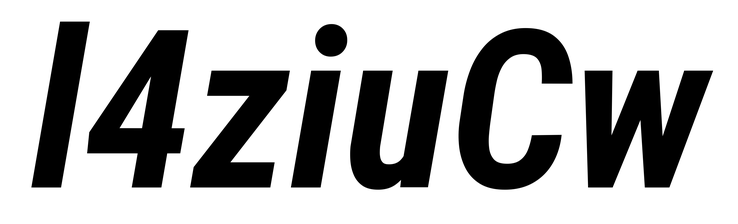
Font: Roboto-Italic_Condensed_Bold_Italic